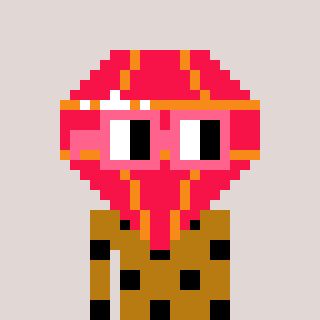
a pixel art character with square pink glasses, a red diamond-shaped head and a gold-colored body on a warm background